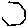
Label: hexagon